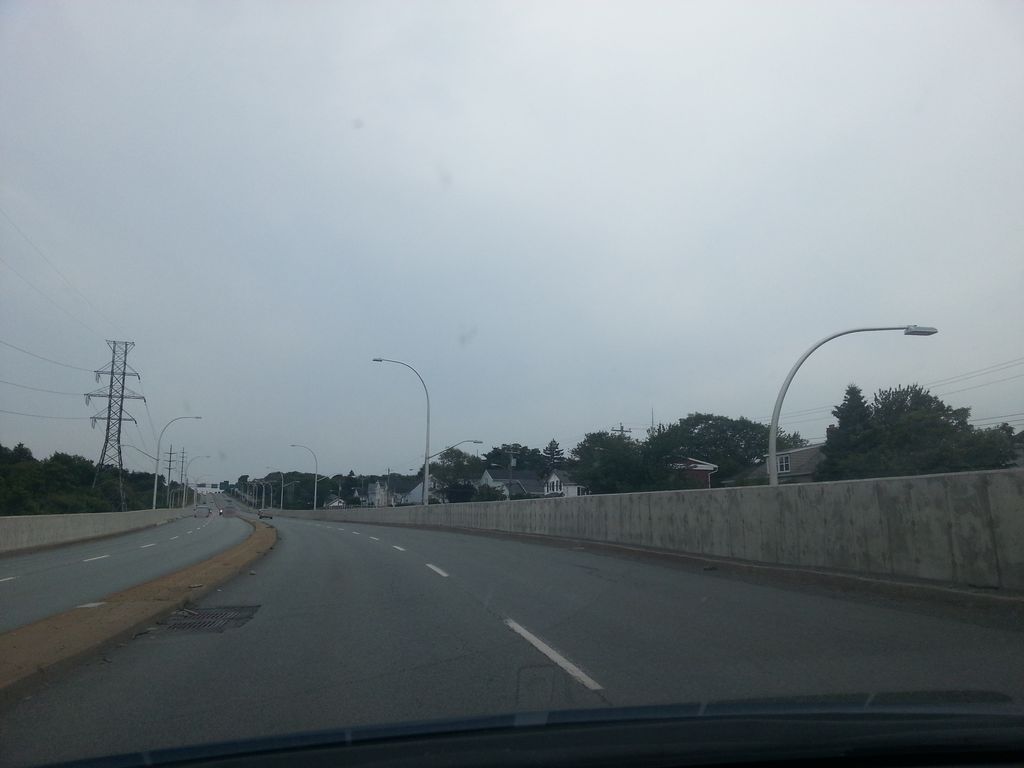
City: halifax